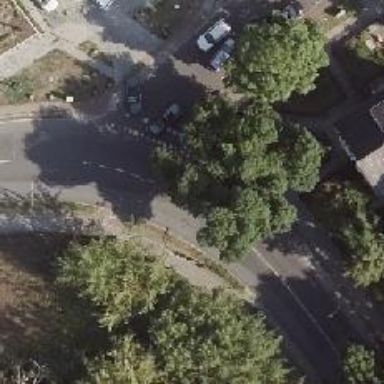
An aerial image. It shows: Secondary road with asphalt surface. There are sidewalks on both sides and cycle track on the right.